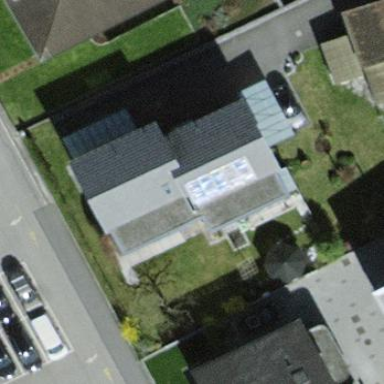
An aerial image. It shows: Semidetached house.